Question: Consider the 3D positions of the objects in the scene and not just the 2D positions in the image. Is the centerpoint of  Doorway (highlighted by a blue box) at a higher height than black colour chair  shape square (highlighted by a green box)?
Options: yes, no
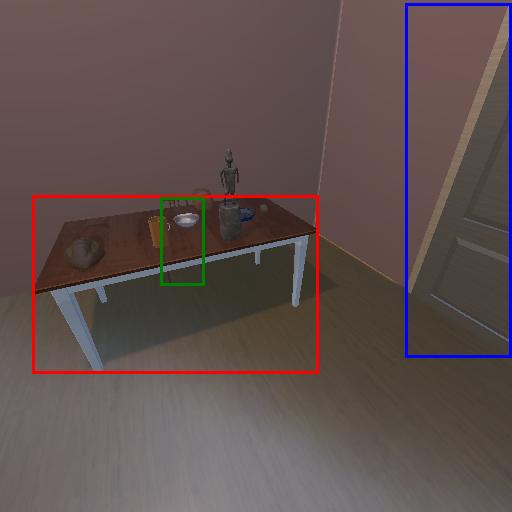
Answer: yes